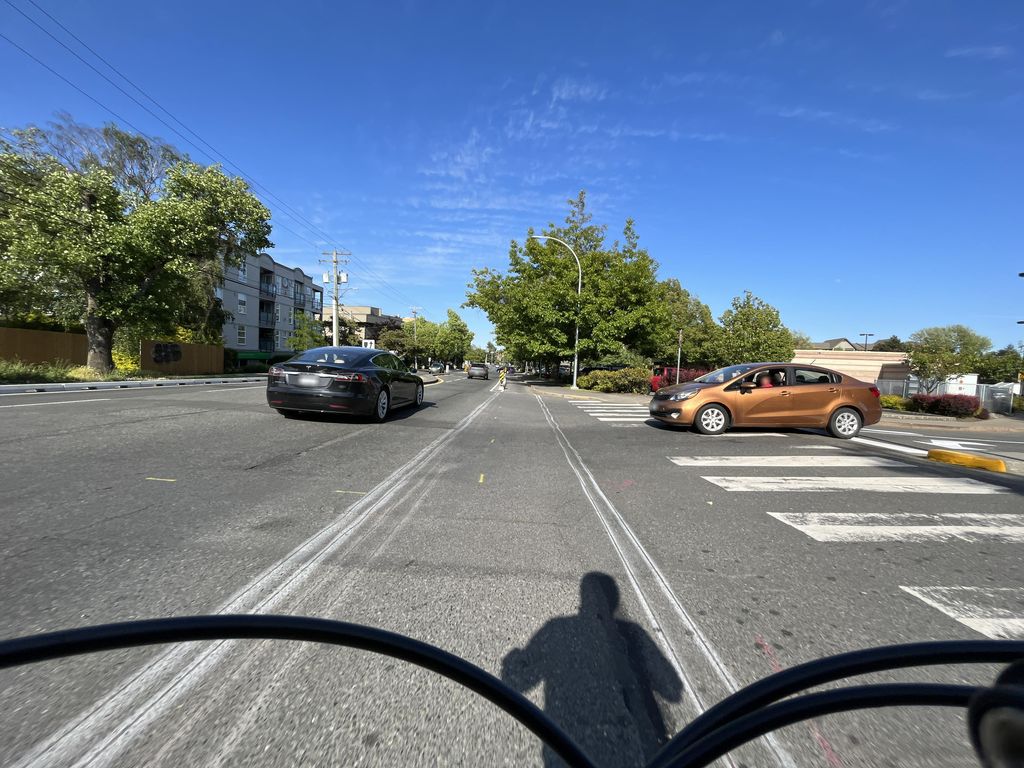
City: victoria